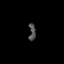
Tissue: prostate
Cell type: Epithelial cells
Senescence score: 0.3135
Nuclear area (px): 112
Mean DAPI intensity: 77.036